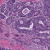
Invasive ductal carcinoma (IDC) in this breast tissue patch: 1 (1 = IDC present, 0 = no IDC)